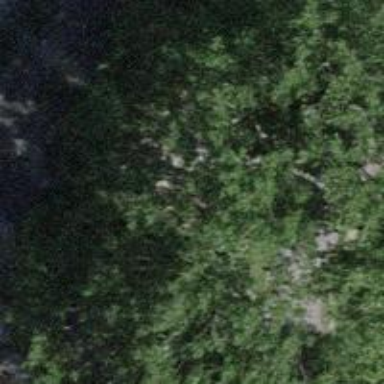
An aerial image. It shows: Broadleaved deciduous tree located in park.